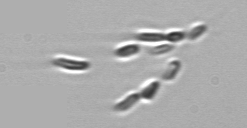
Label: Dinobryon